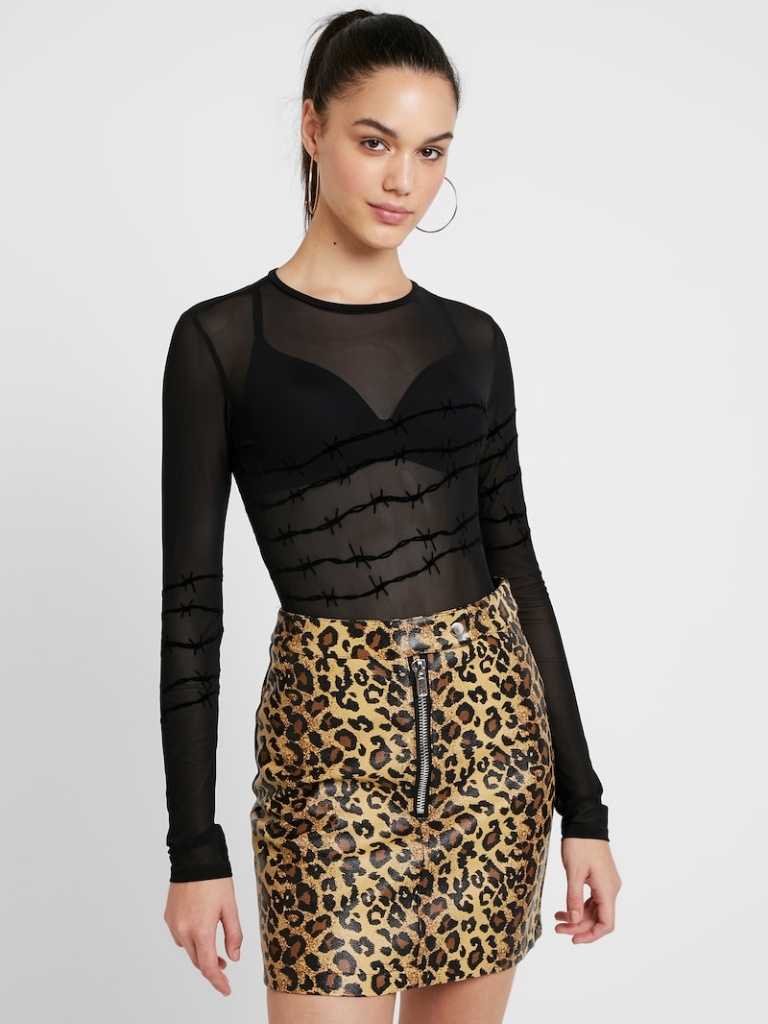
mesh tight a long-sleeved with the sleeves down hip length Fully Tucked in crew bodysuit